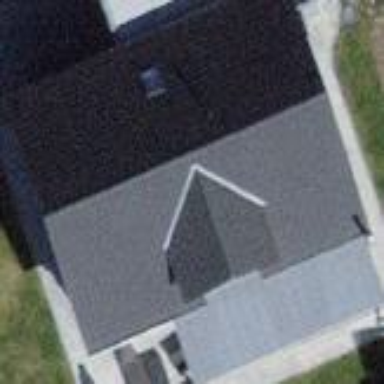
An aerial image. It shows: Simple house.